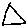
Label: triangle